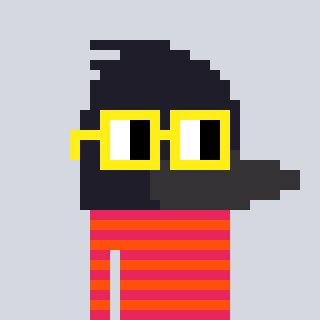
a pixel art character with square yellow glasses, a raven-shaped head and a orange-colored body on a cool background